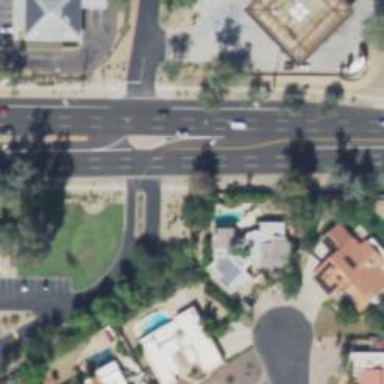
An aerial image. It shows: Asphalt road with primary link designation.